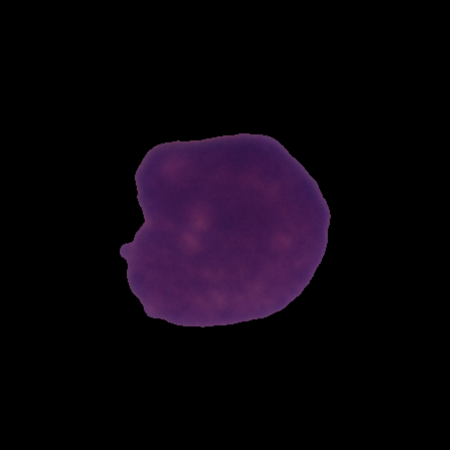
Label: healthy